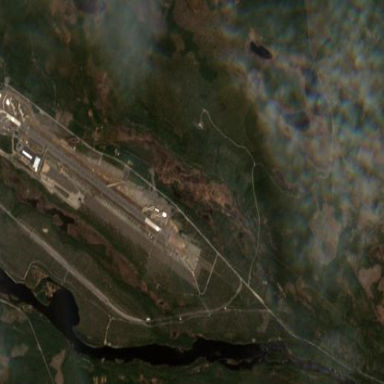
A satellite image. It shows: Asphalt runway at the airport.